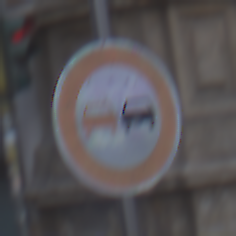
Verkehrszeichen: Ueberholverbot
Umgebung: Outdoor, Urban
Tageszeit: SunriseSunset
Wetter: PartlyCloudy
Licht: Natural
Jahreszeit: NotSpecified
Kontrast: LowContrast